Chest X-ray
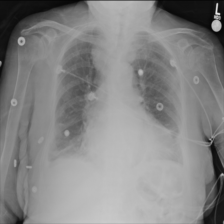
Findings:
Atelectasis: negative
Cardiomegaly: negative
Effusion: positive
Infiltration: positive
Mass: negative
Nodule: negative
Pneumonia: negative
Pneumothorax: negative
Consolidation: negative
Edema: negative
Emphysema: negative
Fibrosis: negative
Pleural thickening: negative
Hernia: negative